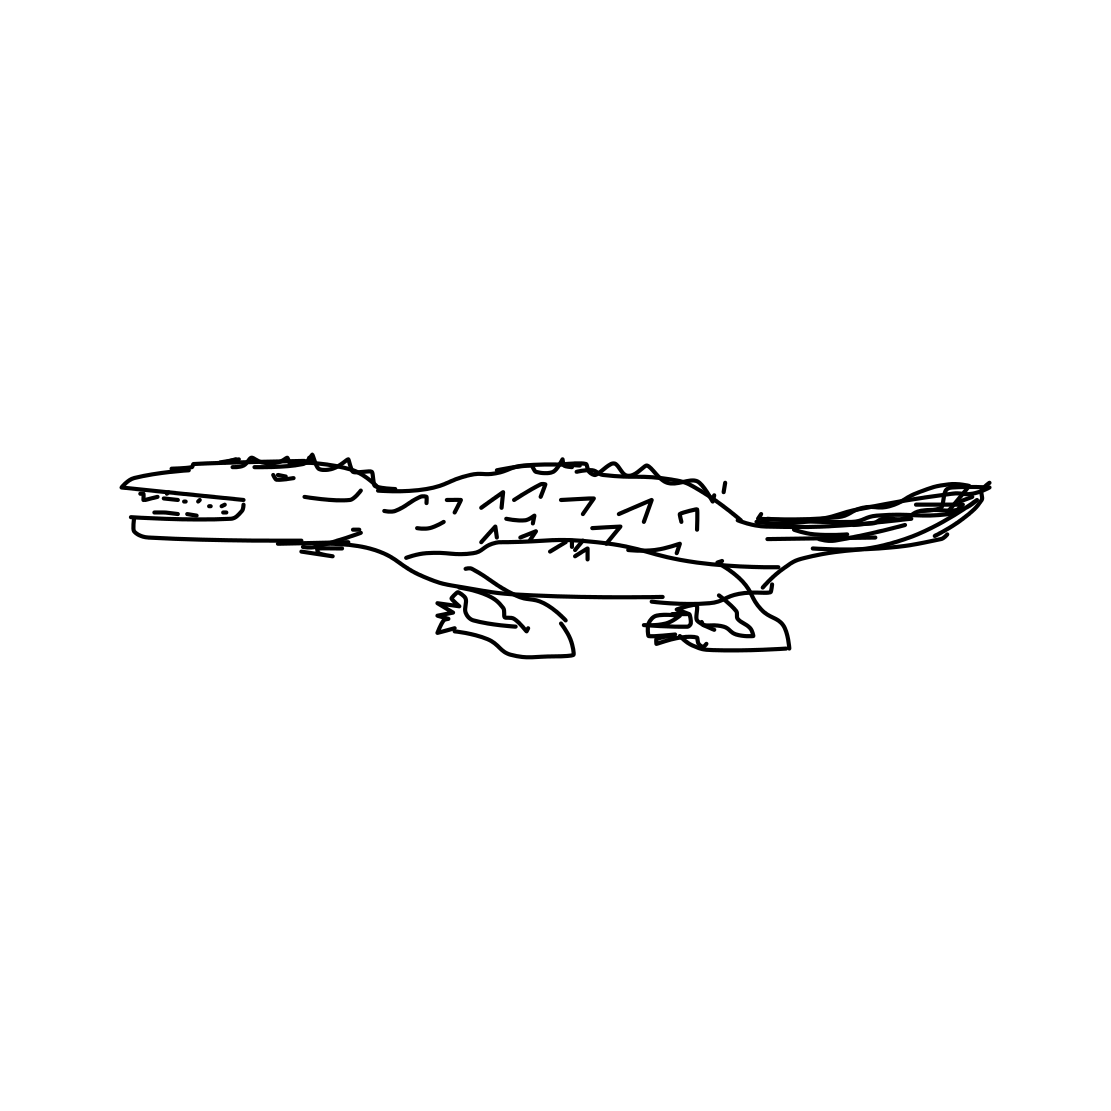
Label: crocodile